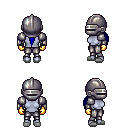
a pixel art fantasy rpg character, female body template, dark elf, purple skin, steel arm armor, metal pants, blue ponytail hairstyle, metal helm, gold gloves, white slippers, four views (front, back, left, right), 2x2 character sprite sheet, small pixel art, hard edges, no anti-aliasing